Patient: sex F, age 31
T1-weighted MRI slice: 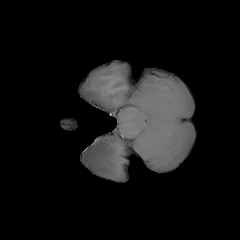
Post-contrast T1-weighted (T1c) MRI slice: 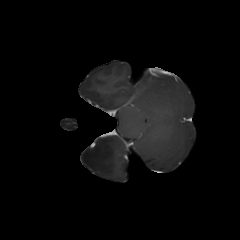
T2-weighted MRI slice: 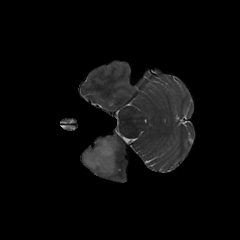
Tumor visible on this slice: yes
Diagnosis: Astrocytoma, IDH-mutant
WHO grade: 2